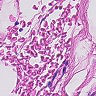
Metastatic tissue present: no